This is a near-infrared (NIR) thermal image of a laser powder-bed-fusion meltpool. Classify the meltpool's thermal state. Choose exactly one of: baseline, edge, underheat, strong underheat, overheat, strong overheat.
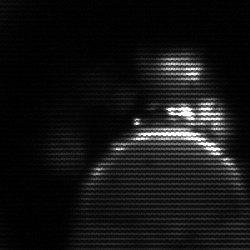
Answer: edge